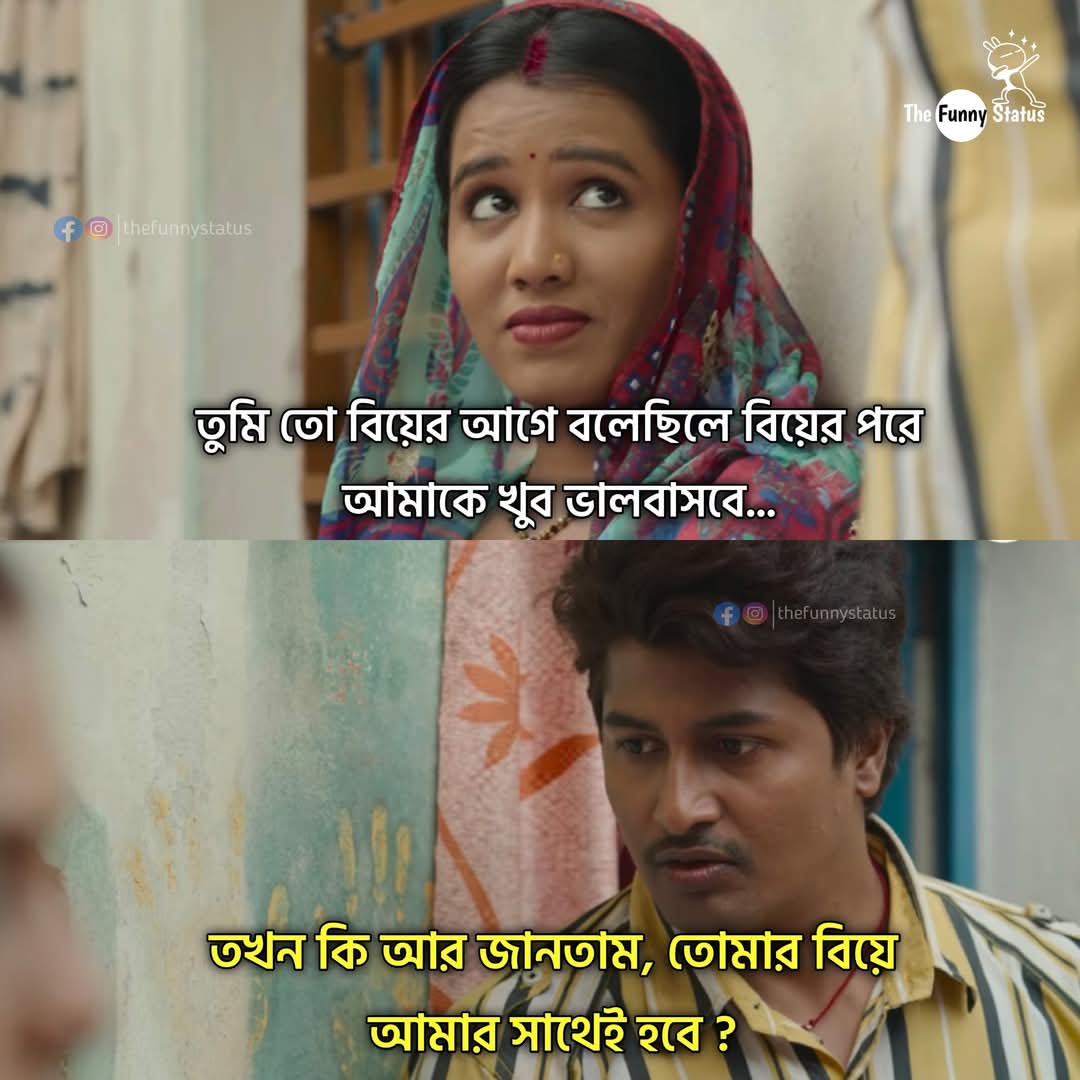
Text: তুমি তো বিয়ের আগে বলেছিলে বিয়ের পরে আমাকে খুব ভালবাসবে...
তখন কি আর জানতাম, তোমার বিয়ে আমার সাথেই হবে?
Label: Non Hate